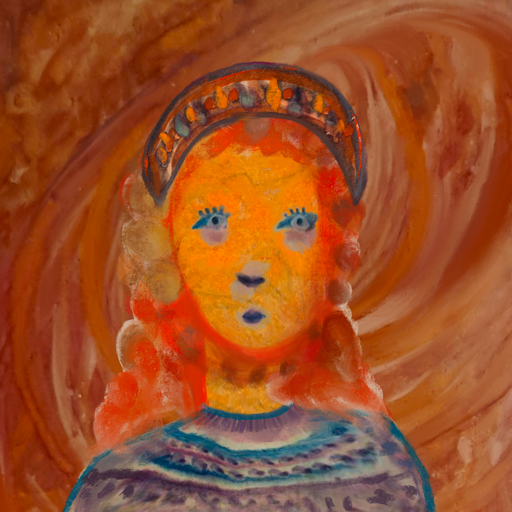
Background: Pious_Lady, Head And Neck Front: Sisters, Face Front: Hill_Girl, Bust: HillGirl, Hair Front: Rupkatha, Head Accessory: Hypocrite, Second Necklace: Blank, Necklace: Blank, Baby: Blank